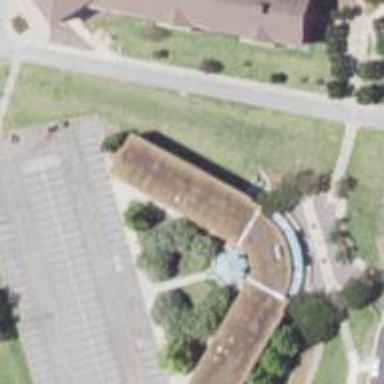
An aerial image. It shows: Flat-roofed university building.